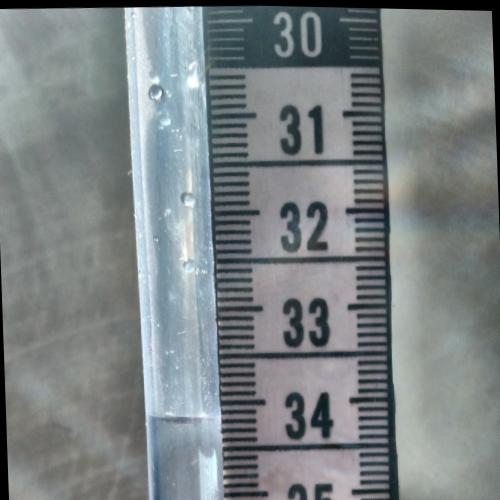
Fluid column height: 34.1 cm